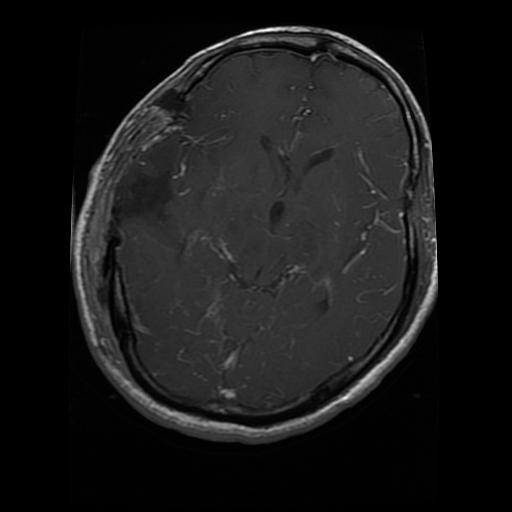
Label: glioma